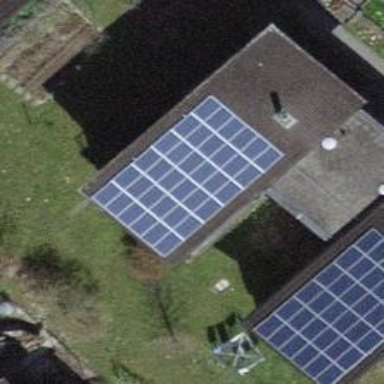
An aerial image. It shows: Solar power generator utilizing photovoltaic technology with solar photovoltaic panels.